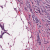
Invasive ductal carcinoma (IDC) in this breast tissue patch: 1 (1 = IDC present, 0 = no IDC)